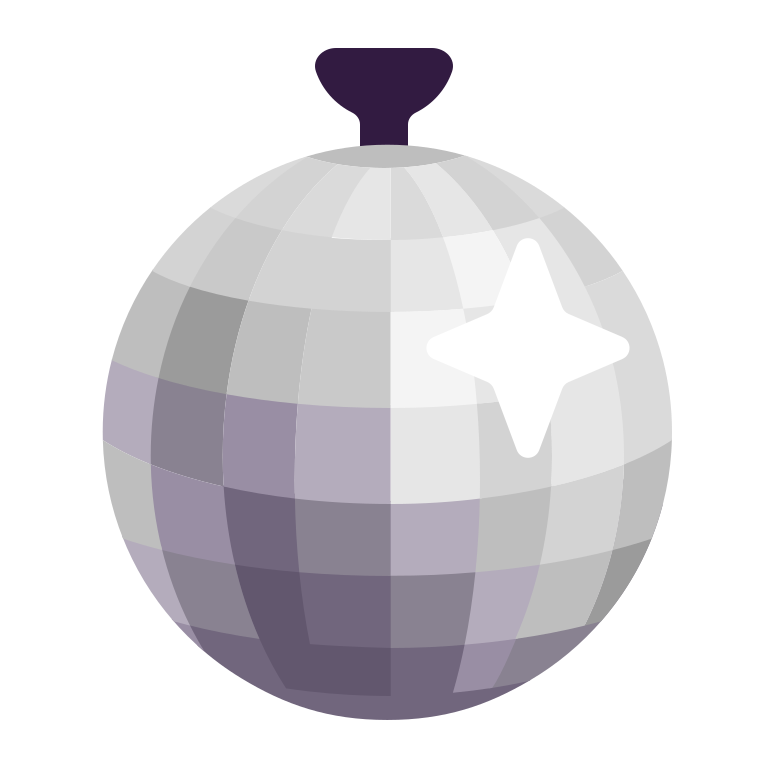
mirror ball flat